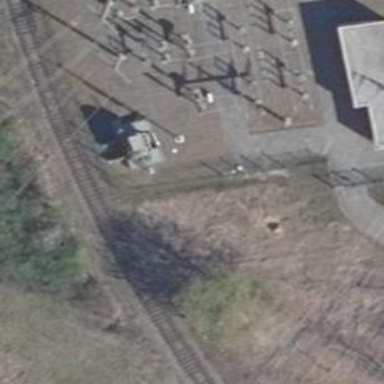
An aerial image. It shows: Outdoor transformer used for traction.